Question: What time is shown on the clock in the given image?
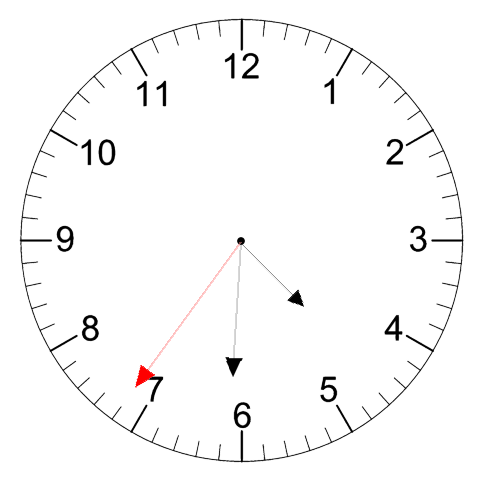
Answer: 04:30:36